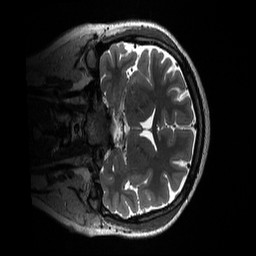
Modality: T2w
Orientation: coronal
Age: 22
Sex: female